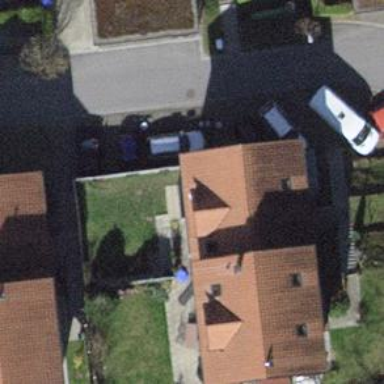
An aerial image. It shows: Group of garages.